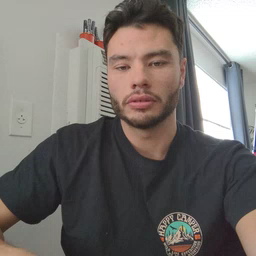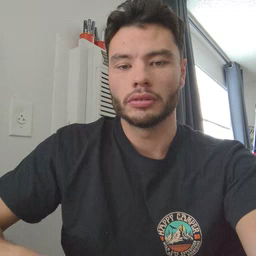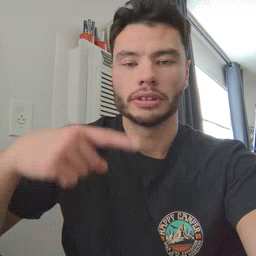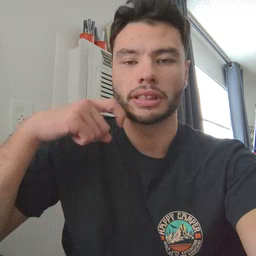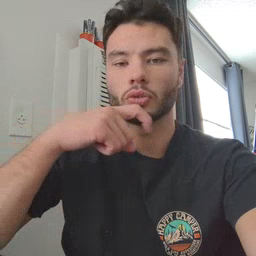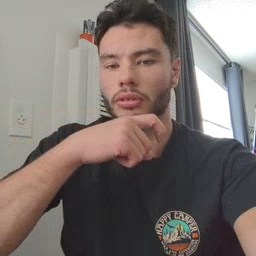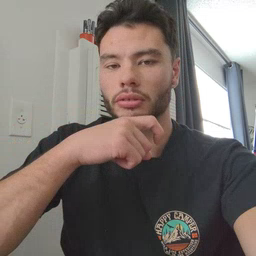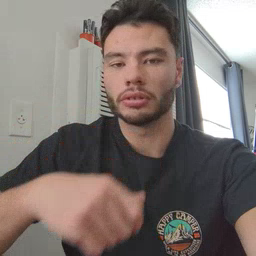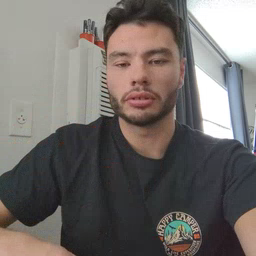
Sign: cereal